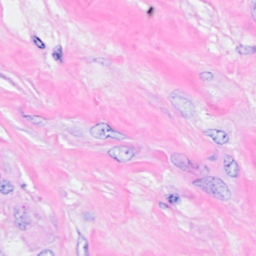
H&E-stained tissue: Breast